Question: I'm adding spring security to the web site
My goal is to show all images, home.html, and index.html to all users (without logging in).
I've allowed all requests for images and home and index pages, but still anonymous users cannot proceed to the home page without logging in
My security config Java
'''
protected void configure(HttpSecurity http) throws Exception {
http
.authorizeRequests()
.antMatchers("/admin").hasRole("ADMIN")
.antMatchers("/", "home", "index").permitAll()
.antMatchers("/styles.css", "/css/**", "/js/**", "/fonts/**", "/images/**").permitAll()
.anyRequest().hasRole("USER")
.and()
.formLogin()
.loginPage("/login")
.failureUrl("/login?login_error=1")
.permitAll()
.and()
.logout()
.logoutSuccessUrl("/")
.permitAll();
}
'''
My index.html page
'''
<!doctype html>
<html lang="en"
xmlns="http://www.w3.org/1999/xhtml"
xmlns:th="http://www.thymeleaf.org"
xmlns:sec="http://www.thymeleaf.org/extras/spring-security">
<body>
<a href="login" class="btn btn-outline-danger btn-lg">login page </a>
<a href="home" class="btn btn-outline-danger btn-lg">home page</a>
</body>
</html>
'''

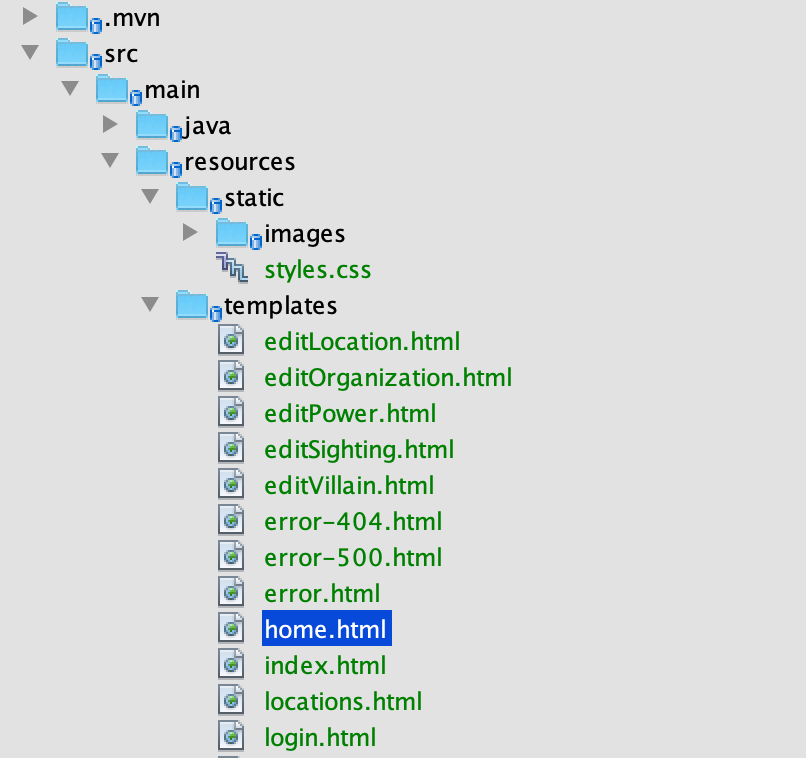
Answer: Have you tried refactoring like this:
'.antMatchers("/", "home", "index").permitAll()' -> '.antMatchers("/", "/home", "/index").permitAll()' ?